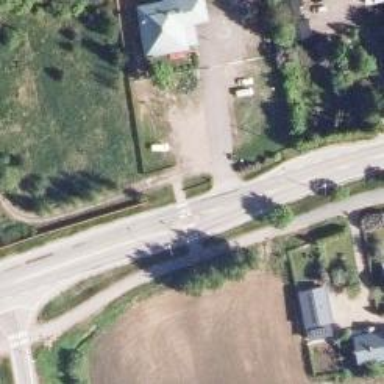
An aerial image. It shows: Secondary road with asphalt surface.